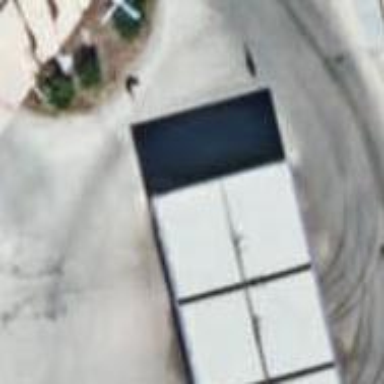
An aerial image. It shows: Car wash facility.